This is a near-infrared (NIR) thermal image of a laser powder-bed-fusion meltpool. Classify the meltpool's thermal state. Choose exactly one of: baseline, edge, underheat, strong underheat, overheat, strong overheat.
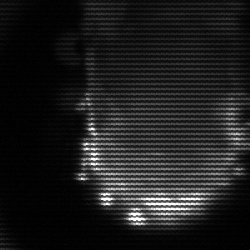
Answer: baseline